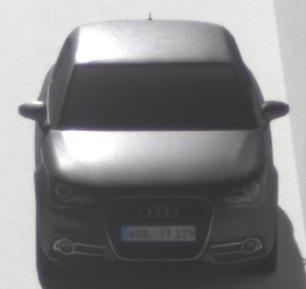
Make: Audi
Model: A1 Sportback 1.2 TFSI
Detailed model: A1 (8X) Sportback
Model produced from: 2012/03
Model produced until: 2014/11
Doors: 5
Color: gray
Road condition: dry road
Daytime: morning or afternoon
Contrast: high contrast